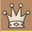
Piece: wQ